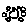
Label: circle